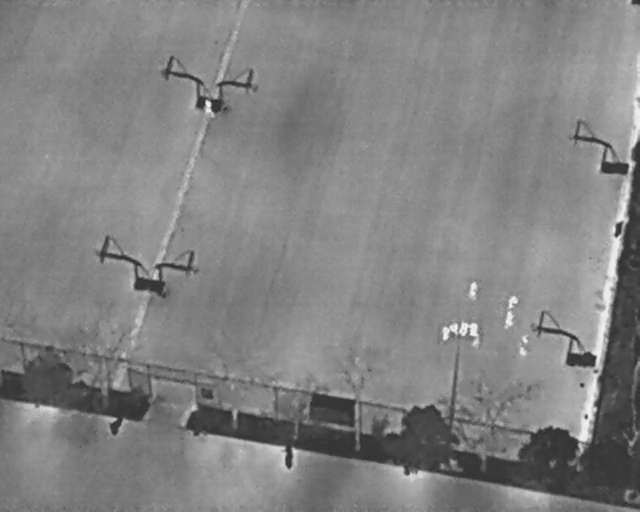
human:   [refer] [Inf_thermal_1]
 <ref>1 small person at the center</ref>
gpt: <box>[[68, 64, 70, 66, 2]]</box>